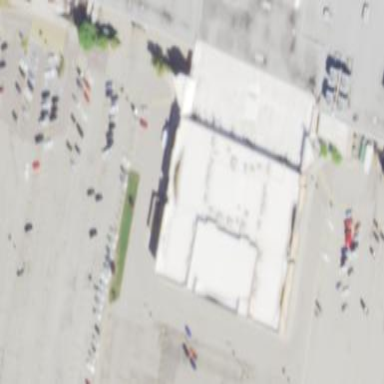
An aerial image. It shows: Cinema building.